Question: I want to do this.

I have changing wrapper widths (sometimes it's 100%, sometimes it's a fixed width). Sidebar content is designed to be fixed 250px width, content should be flexible. But when I set content to be '{ width: 100%; }' it just don't fits it's overflowing content.
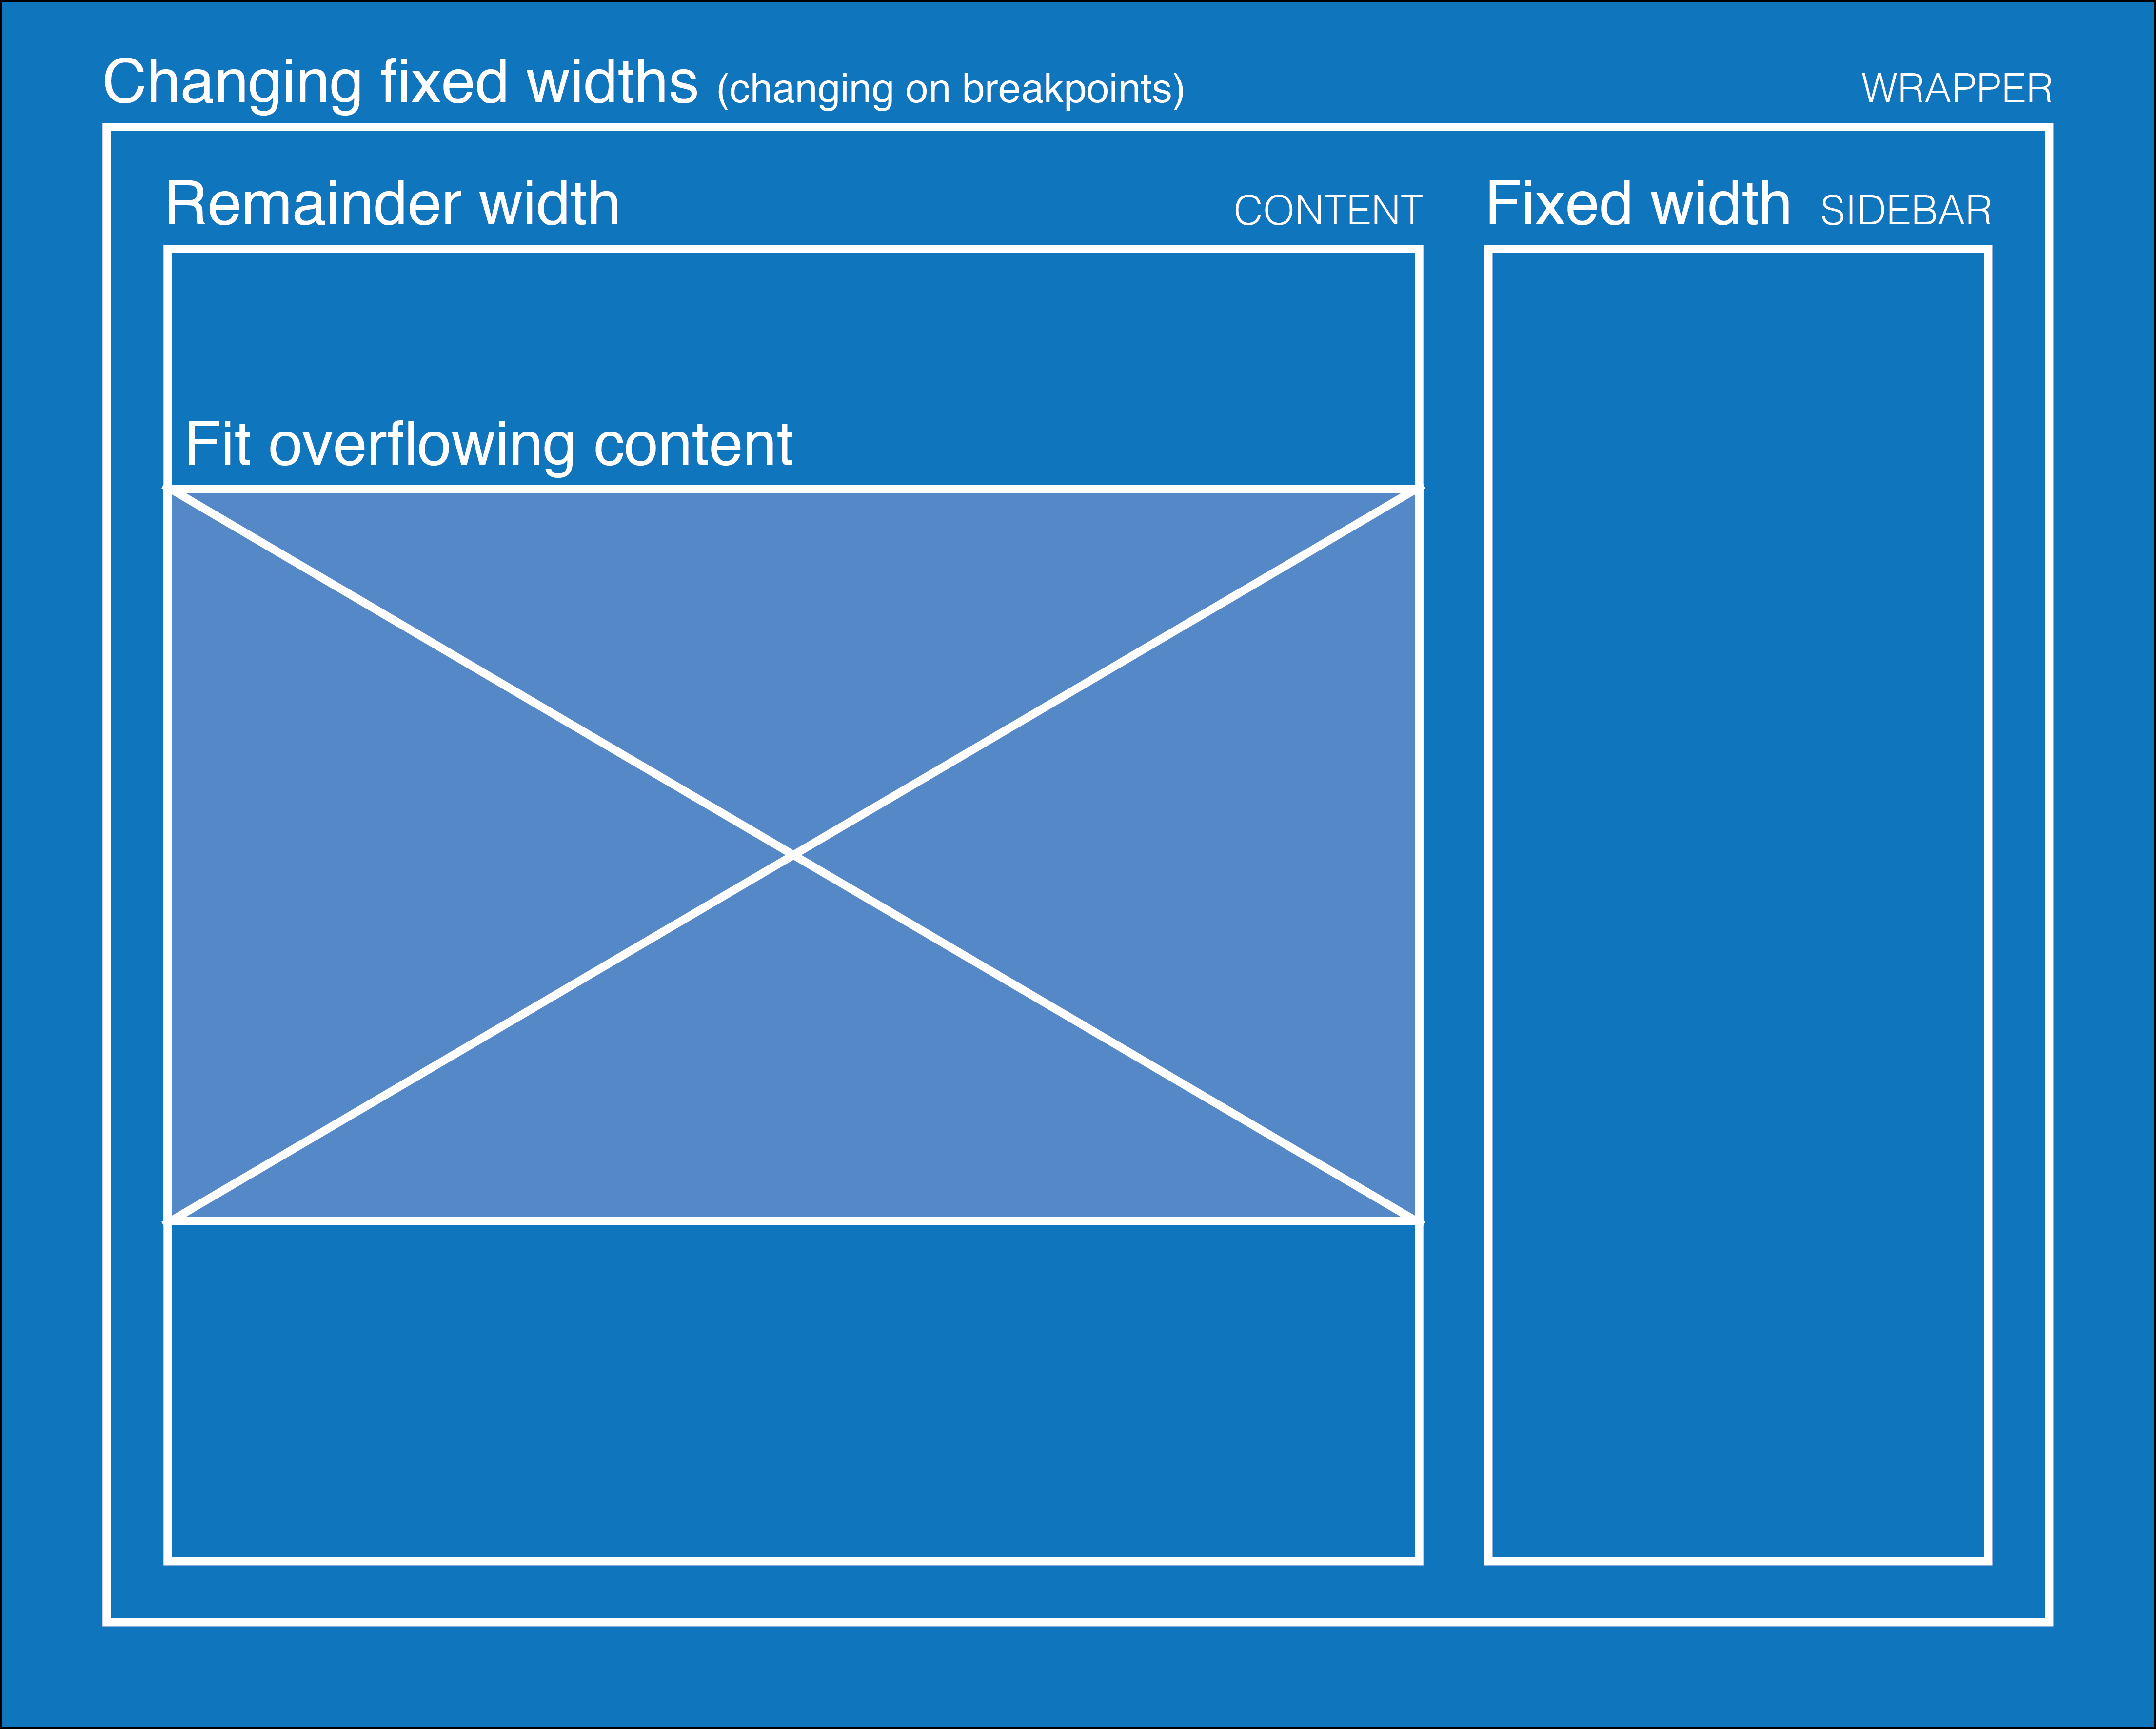
Answer: Maybe the questing had a bad wording, anyway, just I implemented with CSS.
'content' div can be 100%, but it's 'margin-right' should set to '(siderbar.marginLeft + sidebar.width + sidebar.marginRight)'. With 100% it has an explicit width, thus it will fit it's content.
See <URL> between 660px and 960px.